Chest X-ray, AP view. Patient: 62 years old, sex M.
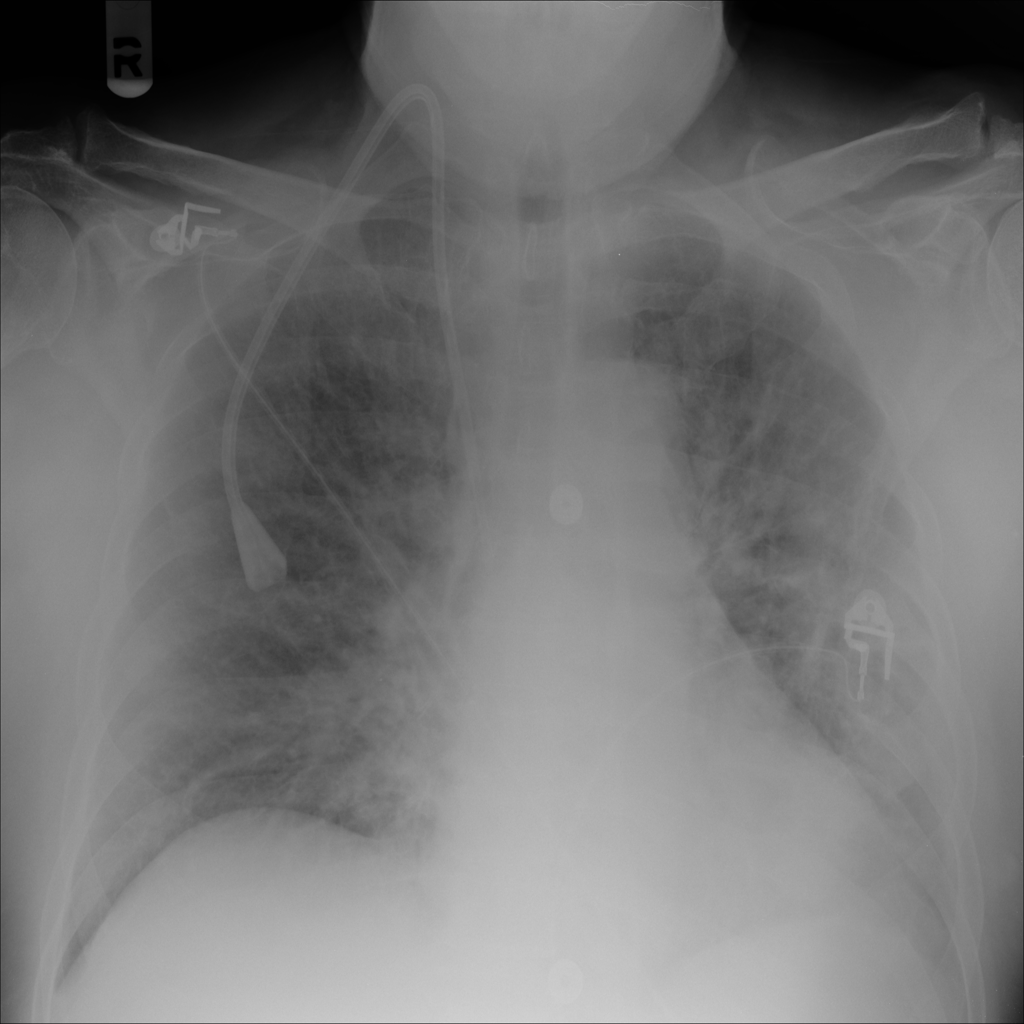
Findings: Edema